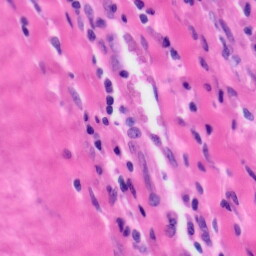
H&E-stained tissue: Tonsil